Question: I want to do the following calculation in SQL Microsoft server,
'''
(sum(value)/avg(Numberofmonths))*(avg(Numberofmonths)/12)) over (partition by year,Country) as totalsales
'''
As I understand all variables are aggregated by partition by the statement, however, I got an error Incorrect syntax. How can I solve the problem?
Data is following and the output should be as in output column

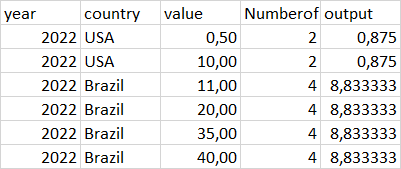
Answer: Each window function needs an 'over' clause:
'''
((sum(value) over (partition by year, Country) /
avg(Numberofmonths) over (partition by year, Country)
) *
(avg(Numberofmonths) over (partition by year, Country) / 12)
) as totalsales
'''
Or simplify this to:
'''
(sum(value) over (partition by year, Country) / 12)
) as totalsales
'''